Question: I'm trying to find the "best" way to insert a break into a string of time so that it takes up two lines and always splits in the same place (e.g. Fri Nov 5 11:11 AM to Fri Nov 5 break 11:11 AM).
I do not want to change the width of the div that the string is inside of because an warning message will display there if no time is selected. I know I could split the string into spaces with .split() function and rebuild it into the string I want but I thought there must be a better way.
It would be nice to have a method to traverse (not necessarily divide) thought the string to find an element that occurs more than once. So you could do something like a vocabulary tool that changes the color of the next time(s) you used a word or something for fun like a ransom note generator, newspaper-clipping-like-letters, that uses different letter types for the same word.
For an example what I'm trying to fix is this but a generic solution would be nice.

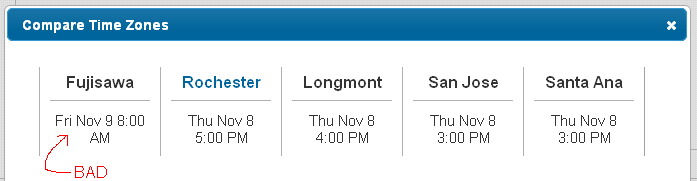
Answer: '''
var date = 'Fri Nov 5 11:11 AM'
date.replace(/(\w+ \w+ \d{1,2}) (\d{1,2}:\d{1,2} AM|PM)/, '$1 <br> $2')
'''
This will split the string after 2 words and a '1 or 2-digit' number, if those are followed by 'two' '1 or 2-digit' numbers separated by a colon followed by either 'AM' or 'PM'.